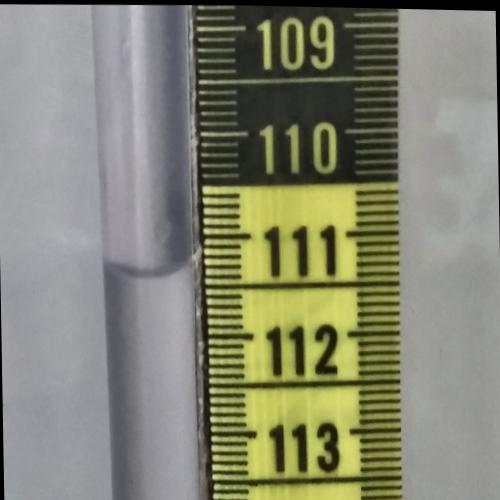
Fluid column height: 111.3 cm